Question: Hi I'm trying to center the 4 images in the div. As you can see they're stuck on the left.

I would like them to be perfectly centre justified with at least a 5-10px margin surrounding them (moved slightly to the right).
It's only this section I'm concerned about...not the rest of the HTML site. Thanks.
My html is:
'''
<section id="slide-6" class="homeSlide">
<div class="bcg">
<div class="hsContainer">
<!-- <div class="hsContent">-->
<div class="img">
<a target="_blank" href="">
<img src="http://fieldtelecommunications.com/images/telecommunications_equipment.jpg" alt="Klematis" width="280" height="280">
</a>
</div>
<div class="img">
<a target="_blank" href="">
<img src="http://fieldtelecommunications.com/images/telecommunications_equipment.jpg" alt="Klematis" width="280" height="280">
</a>
</div>
<div class="img">
<a target="_blank" href="">
<img src="http://fieldtelecommunications.com/images/telecommunications_equipment.jpg" alt="Klematis" width="280" height="280">
</a>
</div>
<div class="img">
<a target="_blank" href="">
<img src="http://fieldtelecommunications.com/images/telecommunications_equipment.jpg" alt="Klematis" width="280" height="280">
</a>
</div>
</div>
</div>
</div>
</section>
'''
Css is:
'''
#slide-6 .bcg {
position: relative;
background-color: #efefef;
height:50%;
}
slide-6 .hsContent {
position: relative;
}
slide-6 .hscontainer {
width: 100%;
height: 100%;
display:inline;
overflow: hidden;
margin: 0 auto; position: relative;
}
div.img {
margin: 20px;
/*padding: 5px;*/
/*border: 1px solid #0000ff;*/
/*height: auto;
width: auto;*/
/*float: left;*/
display:inline;
}
'''
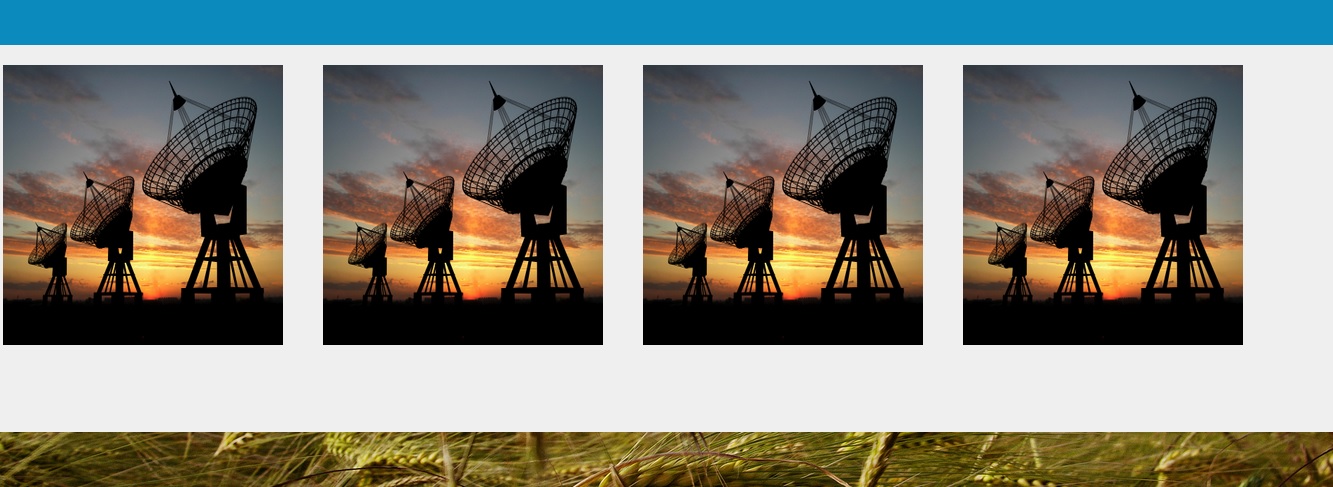
Answer: add 'text-align: center' to this div '#slide-6'
'''
div.img {
display: inline-block;
margin: 20px;
}
'''
and on parent div
'text-align: center'